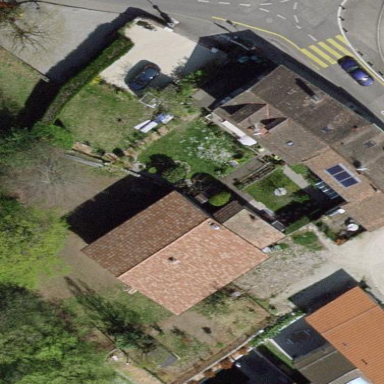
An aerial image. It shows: Garden enclosed by fence.